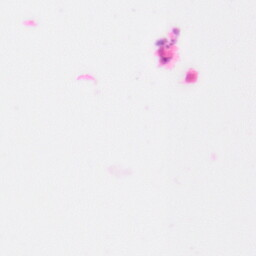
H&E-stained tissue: Colon